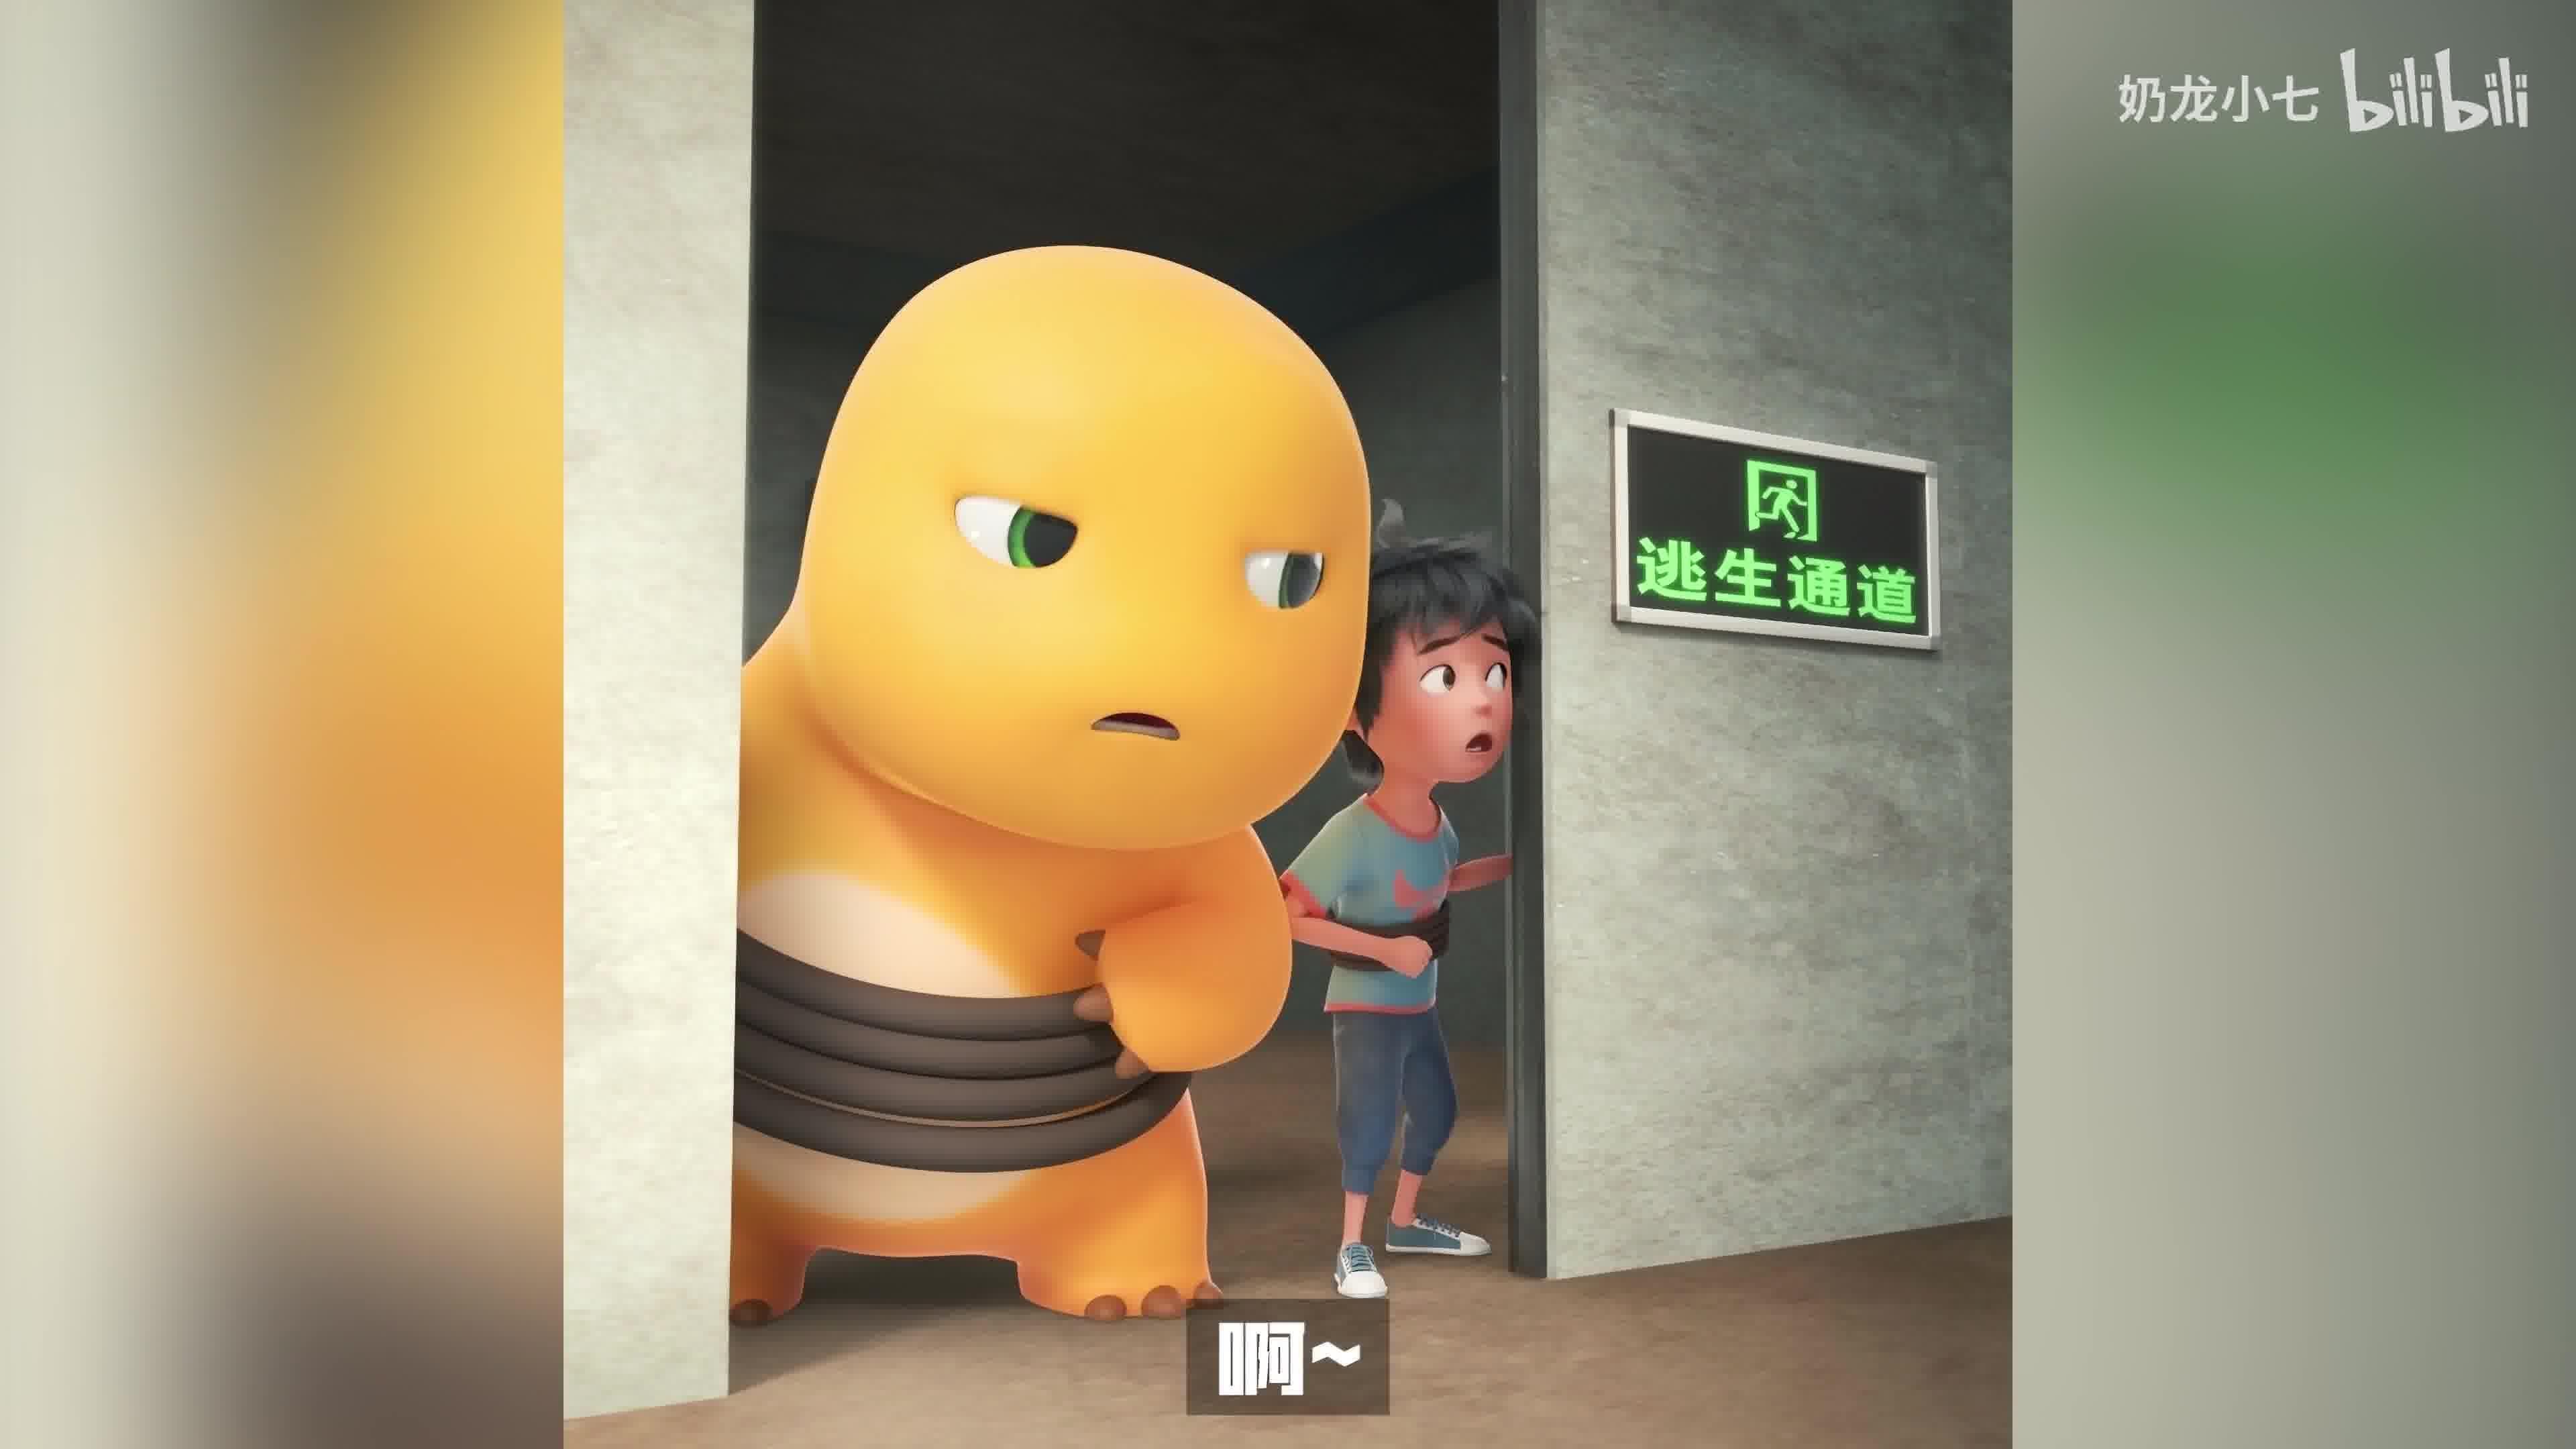
Label: nailong